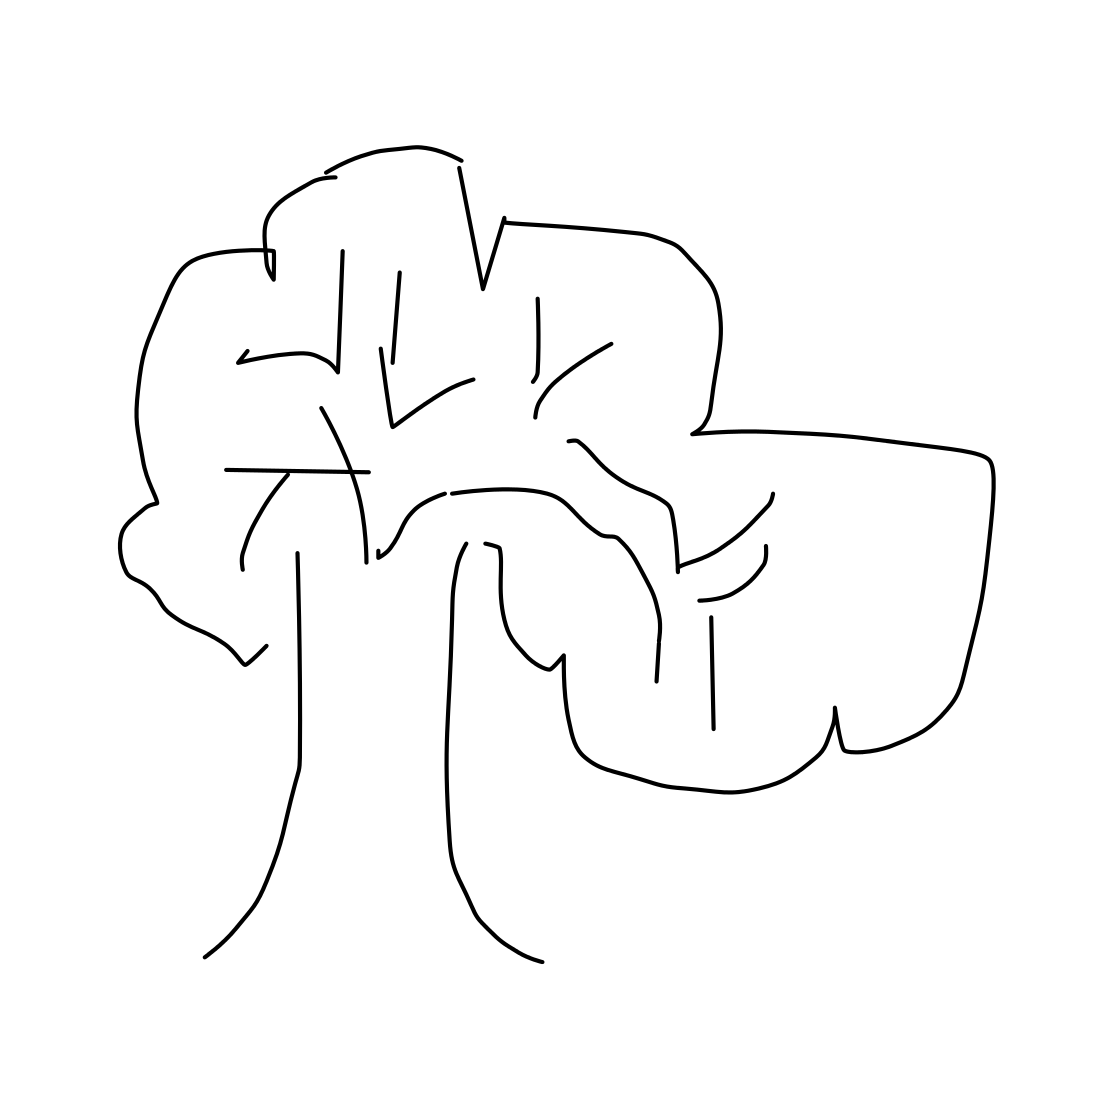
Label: tree